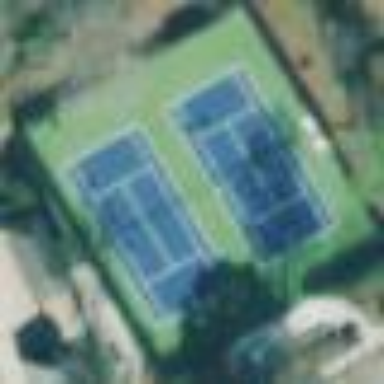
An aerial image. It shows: Tennis court in leisure pitch.